Question: I have a problem of the implementation of UITableViewCell's separator.
As you can see from the screenshot, there is a white gap visible before the separator, I think that is because I set the bg colour of the cell as light grey and also I put the inset of the separator as 53.
My first attempt was instead of using the separator, I was trying to draw the lines at the end of the cell by my self. But since on selection of the row the content of the row get updated, and there is a lot of issue regarding the calculation of the height of the cell.
So basically it is really hard for me to draw the line pixel precise at the end of the cell.
This left me the option to access the cell's separator's view, which currently not aware of any easy way, and fill the gap with my default background colour of the table.
My question is, how can I access the separator view
Or
Do I have any other alternatives to implement what I want?
Thank you very much.

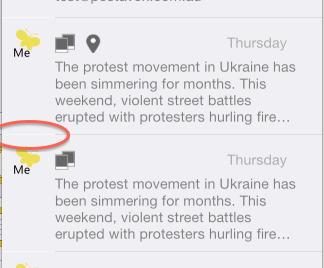
Answer: UITableView doesn't provide APIs to access or modify the cells separator view directly. However, it has methods to change it's color, style, etc. Most of the times, though, the only solution for a custom separator is to draw it yourself, or better, to set the cell's backgroundView property to a simple view with a line subview or layer in it (a subview, although has some overhead, gives you the flexibility of autoresizing automatically using autoresizing masks or auto layout).
e.g.
'''
UIView *backgroundView = [[UIView alloc] initWithFrame:cell.bounds];
UIView *lineView = [[UIView alloc] initWithFrame:CGRectMake(0, CGRectGetMaxY(backgroundView.bounds) - 1, CGRectGetWidth(backgroundView.bounds), 1.0f];
[lineView setAutoresizingMask:(UIViewAutoresizingFlexibleWidth | UIViewAutoresizingFlexibleTopMargin)];
[backgroundView addSubview:lineView];
cell.backgroundView = backgroundView;
'''